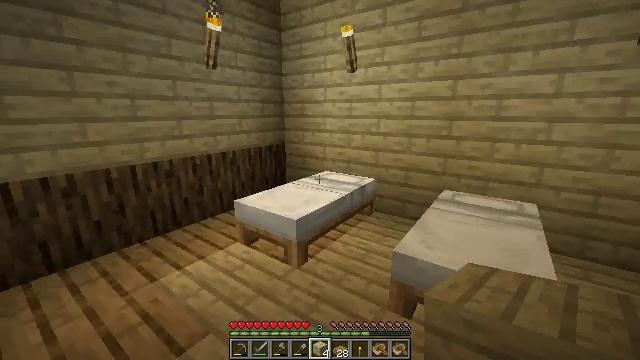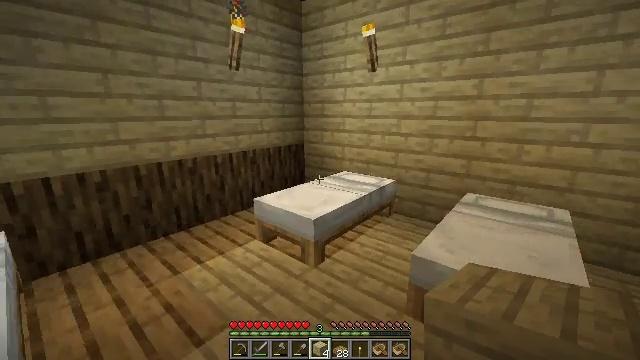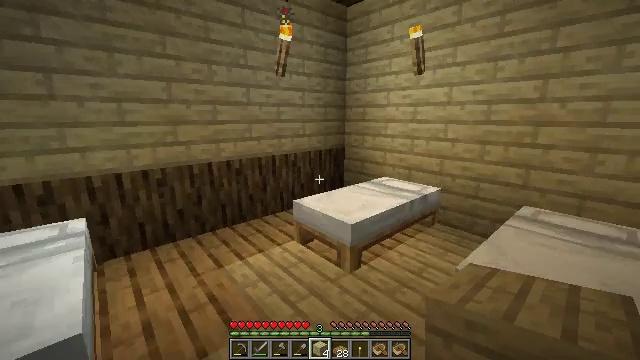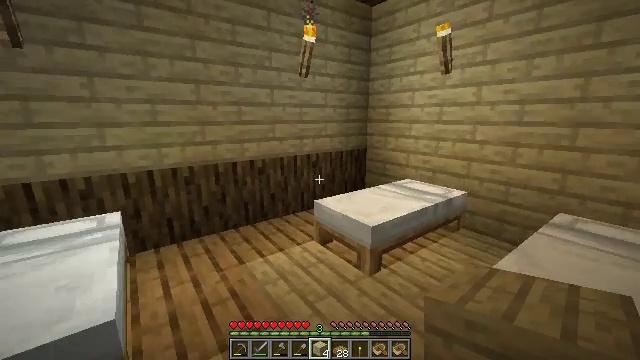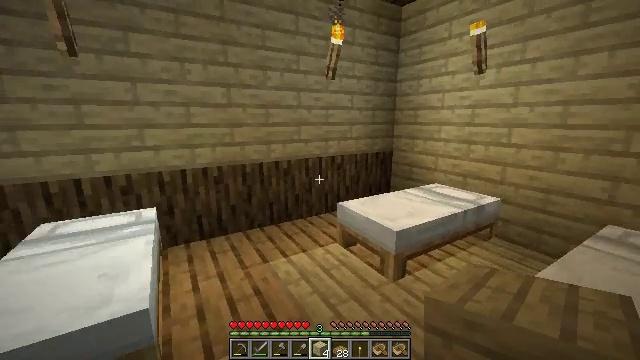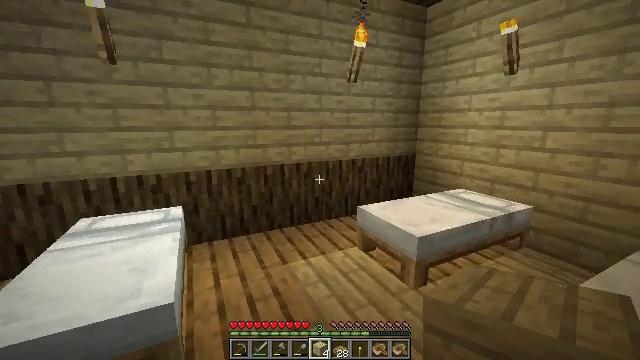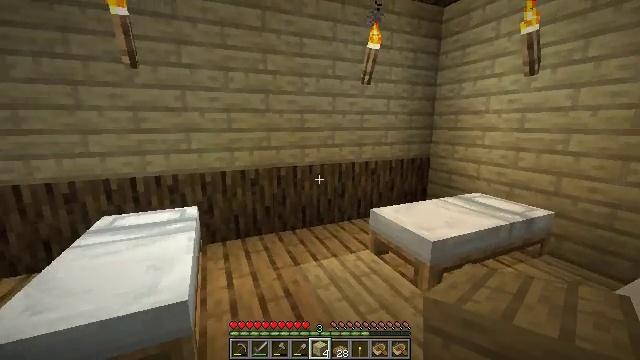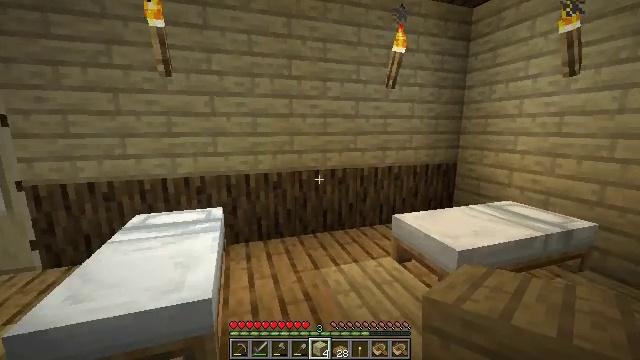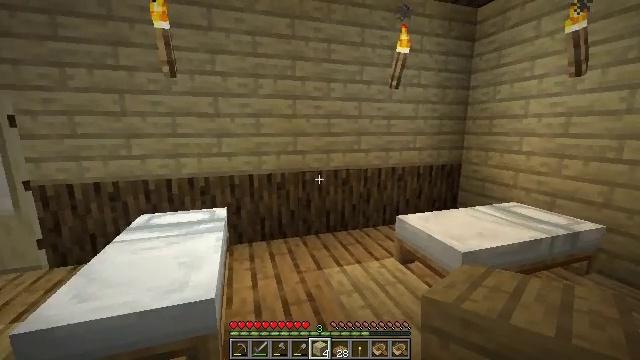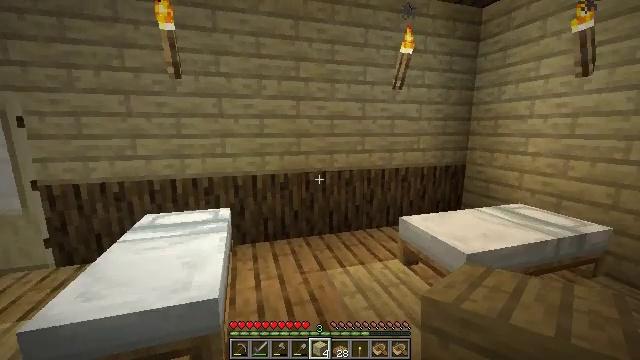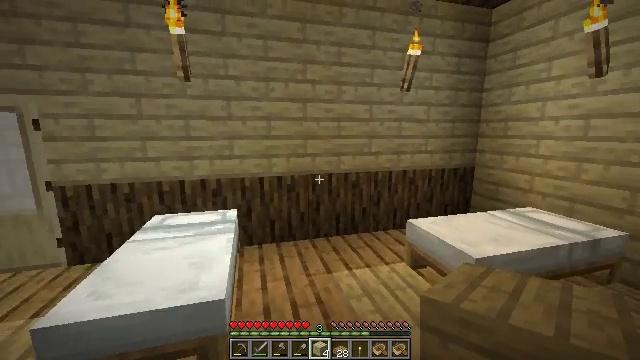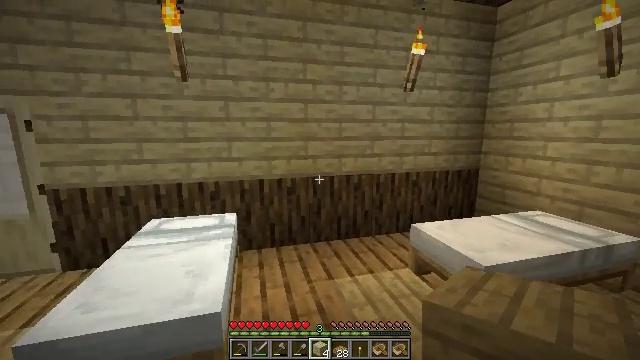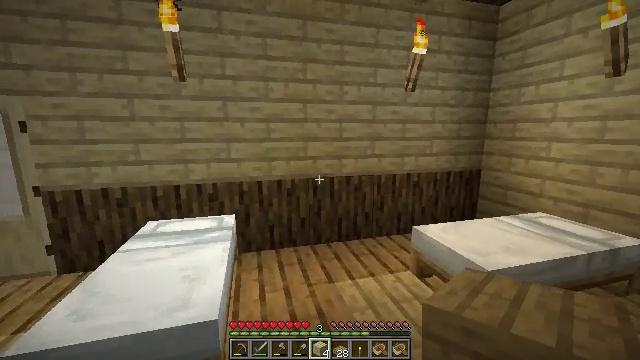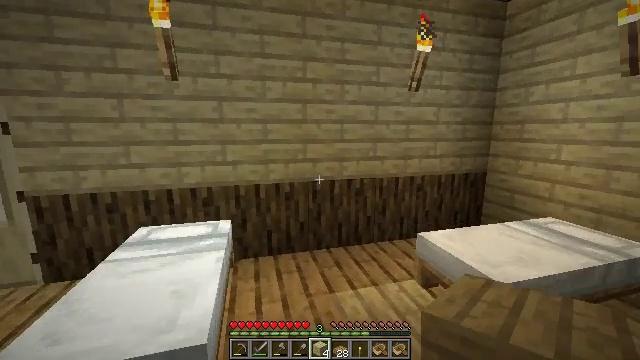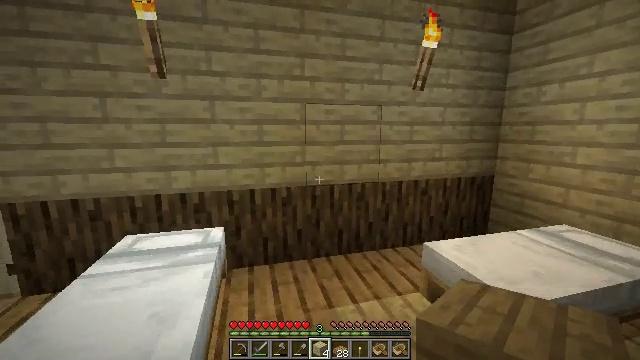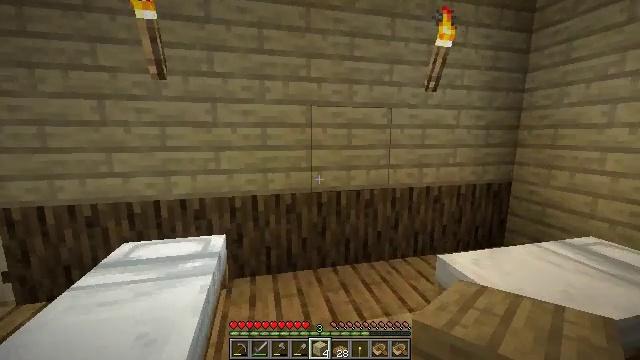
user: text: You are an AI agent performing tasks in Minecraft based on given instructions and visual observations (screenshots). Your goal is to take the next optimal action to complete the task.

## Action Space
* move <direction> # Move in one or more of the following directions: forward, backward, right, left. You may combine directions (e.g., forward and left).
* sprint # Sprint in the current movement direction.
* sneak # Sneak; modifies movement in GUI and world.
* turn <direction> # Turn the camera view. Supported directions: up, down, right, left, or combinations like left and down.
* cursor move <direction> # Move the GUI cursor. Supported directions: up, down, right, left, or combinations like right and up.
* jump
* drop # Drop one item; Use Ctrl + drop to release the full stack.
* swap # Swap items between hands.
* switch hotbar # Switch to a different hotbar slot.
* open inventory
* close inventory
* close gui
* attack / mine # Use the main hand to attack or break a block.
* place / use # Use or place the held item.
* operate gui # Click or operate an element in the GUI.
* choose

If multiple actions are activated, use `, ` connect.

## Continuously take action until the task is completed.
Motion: motion action
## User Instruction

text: Gather some birch planks.
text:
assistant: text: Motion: turn left
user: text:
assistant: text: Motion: turn left
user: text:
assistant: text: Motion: turn left
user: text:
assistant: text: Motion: turn left
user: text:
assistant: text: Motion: turn left
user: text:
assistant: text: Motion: turn left
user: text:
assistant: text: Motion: turn left
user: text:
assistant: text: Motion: no_op
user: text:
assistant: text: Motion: no_op
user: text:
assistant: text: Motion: turn left
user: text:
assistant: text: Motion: move forward
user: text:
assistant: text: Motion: move forward
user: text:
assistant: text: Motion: move forward
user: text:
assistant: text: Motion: move forward
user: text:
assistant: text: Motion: move forward, turn left
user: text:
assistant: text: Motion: move forward, turn left
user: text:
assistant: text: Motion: turn left
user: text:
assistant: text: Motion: turn left and up
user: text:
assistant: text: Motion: no_op
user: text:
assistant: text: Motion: no_op
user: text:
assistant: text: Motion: turn left and up
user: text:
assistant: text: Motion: no_op
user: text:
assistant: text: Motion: no_op
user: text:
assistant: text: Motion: turn left
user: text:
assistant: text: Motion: no_op
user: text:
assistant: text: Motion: turn left
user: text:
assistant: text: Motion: turn left
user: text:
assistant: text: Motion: no_op
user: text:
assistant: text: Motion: no_op
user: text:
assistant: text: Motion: no_op